Field crop: maize
Growth stage: 2
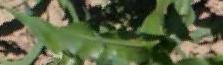
Species: maize